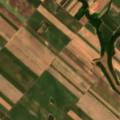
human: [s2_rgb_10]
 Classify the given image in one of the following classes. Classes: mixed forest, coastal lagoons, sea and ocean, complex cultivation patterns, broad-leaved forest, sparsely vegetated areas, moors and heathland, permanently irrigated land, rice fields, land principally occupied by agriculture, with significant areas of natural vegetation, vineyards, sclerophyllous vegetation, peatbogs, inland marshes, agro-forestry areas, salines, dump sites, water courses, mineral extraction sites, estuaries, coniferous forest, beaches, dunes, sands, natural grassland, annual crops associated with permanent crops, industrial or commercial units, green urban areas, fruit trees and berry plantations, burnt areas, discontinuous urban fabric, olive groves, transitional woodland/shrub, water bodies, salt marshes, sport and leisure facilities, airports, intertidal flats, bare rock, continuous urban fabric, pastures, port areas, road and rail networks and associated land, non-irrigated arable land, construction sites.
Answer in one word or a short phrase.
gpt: non-irrigated arable land, land principally occupied by agriculture, with significant areas of natural vegetation